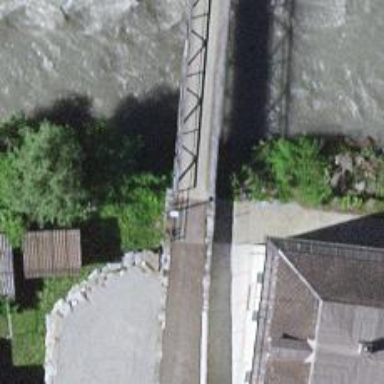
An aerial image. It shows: Concrete path bridge.